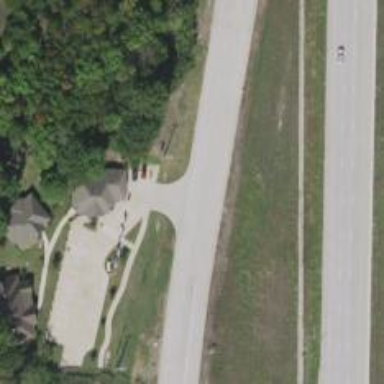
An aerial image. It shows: Tertiary road with frontage road along it.